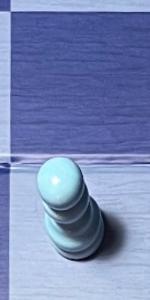
Label: Pawn_White